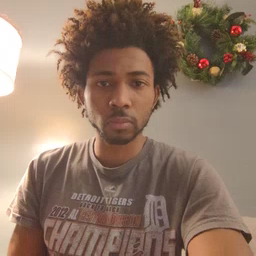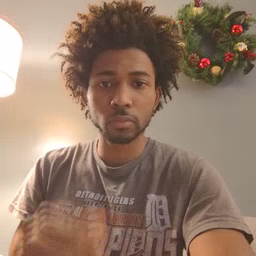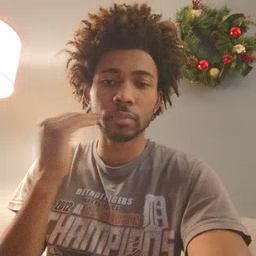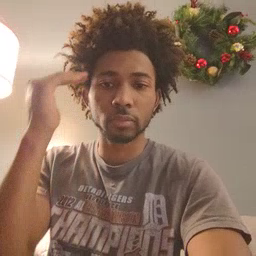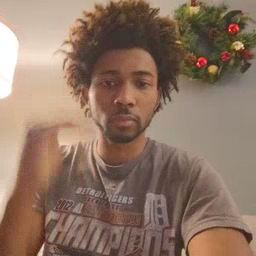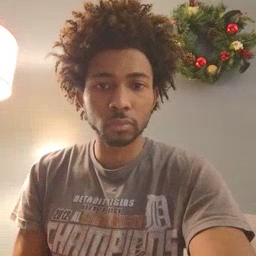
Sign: head